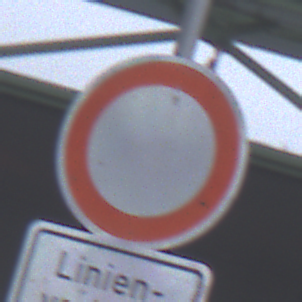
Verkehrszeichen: VerbotFahrzeugeAllerArt
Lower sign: BesondereFahrzeugeUndTransportgueter2
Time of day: MorningAfternoon
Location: Outdoor (Suburban)
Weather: Overcast
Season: NotSpecified
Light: Natural